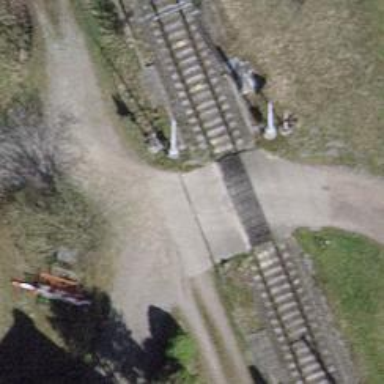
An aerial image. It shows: Level crossing on the railway with lights and full barrier.